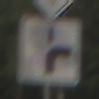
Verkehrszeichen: VerlaufVorfahrtsstrasse8
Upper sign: Vorfahrtsstrasse
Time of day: SunriseSunset
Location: Outdoor (Nature)
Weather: PartlyCloudy
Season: NotSpecified
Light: Natural